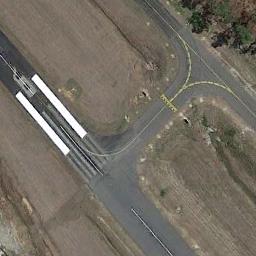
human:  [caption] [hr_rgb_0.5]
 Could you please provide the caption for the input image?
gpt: The runway is on the bare land next to some trees .

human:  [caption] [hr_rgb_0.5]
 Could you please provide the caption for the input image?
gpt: There are green lawns next to the two connected runways, And there are white short and thick signs on the runway .

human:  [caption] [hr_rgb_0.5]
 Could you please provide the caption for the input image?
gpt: The runway connects another road and two aiming point markings are on the runway .

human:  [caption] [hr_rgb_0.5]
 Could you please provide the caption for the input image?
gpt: The grass is beside the runway .

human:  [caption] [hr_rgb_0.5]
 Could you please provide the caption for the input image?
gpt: There are brown bare land beside the runway .